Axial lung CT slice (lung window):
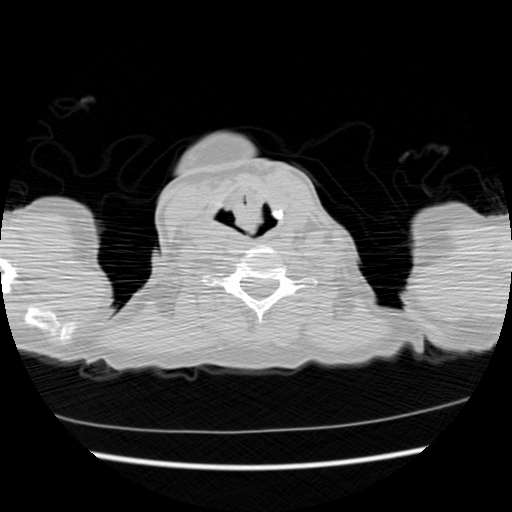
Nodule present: no